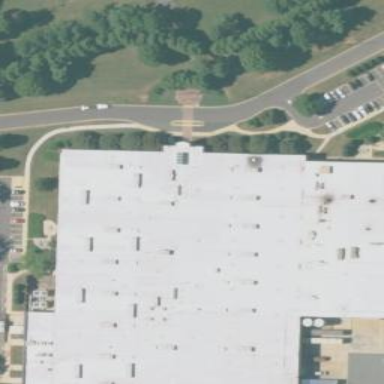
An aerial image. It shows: Industrial building.